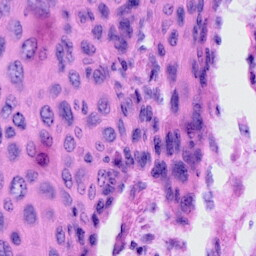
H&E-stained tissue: Cervix